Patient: sex M, age 52
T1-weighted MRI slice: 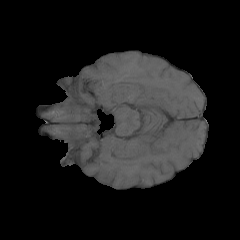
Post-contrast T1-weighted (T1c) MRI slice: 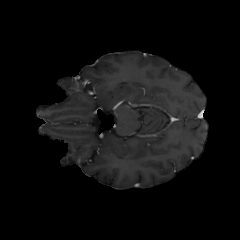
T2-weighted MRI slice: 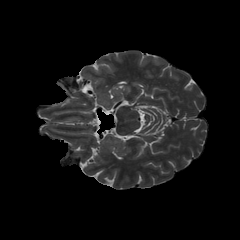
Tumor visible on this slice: no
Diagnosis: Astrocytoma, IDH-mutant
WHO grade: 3